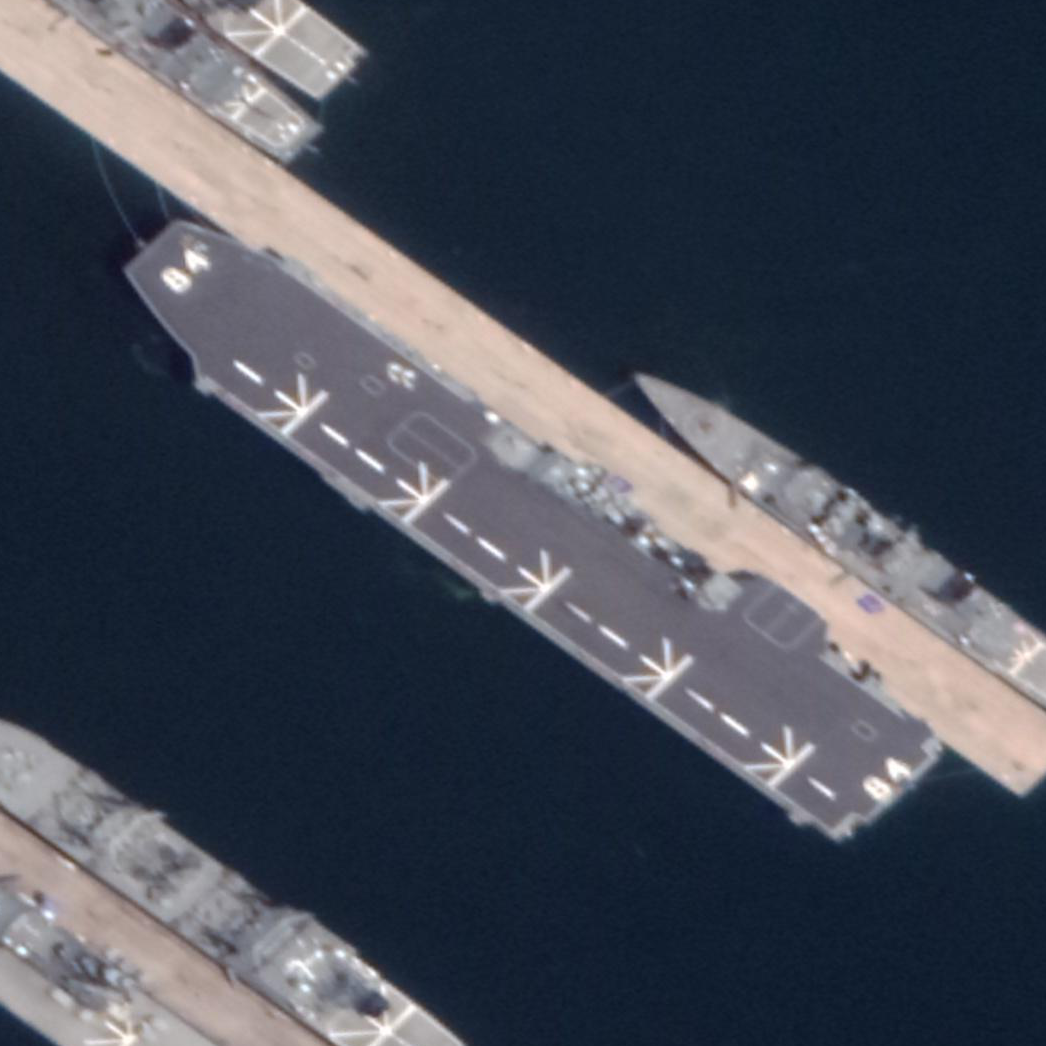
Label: Lzumo-class_helicopter_destroyer